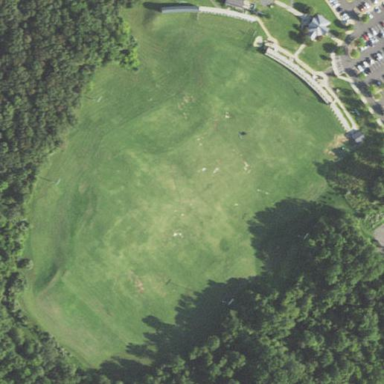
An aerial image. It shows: Golf driving range on grass land.